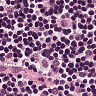
Metastatic tissue present: no